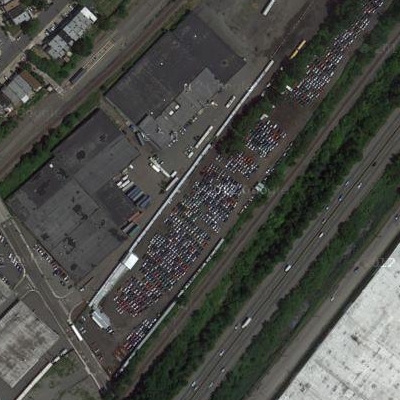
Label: Parking